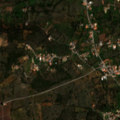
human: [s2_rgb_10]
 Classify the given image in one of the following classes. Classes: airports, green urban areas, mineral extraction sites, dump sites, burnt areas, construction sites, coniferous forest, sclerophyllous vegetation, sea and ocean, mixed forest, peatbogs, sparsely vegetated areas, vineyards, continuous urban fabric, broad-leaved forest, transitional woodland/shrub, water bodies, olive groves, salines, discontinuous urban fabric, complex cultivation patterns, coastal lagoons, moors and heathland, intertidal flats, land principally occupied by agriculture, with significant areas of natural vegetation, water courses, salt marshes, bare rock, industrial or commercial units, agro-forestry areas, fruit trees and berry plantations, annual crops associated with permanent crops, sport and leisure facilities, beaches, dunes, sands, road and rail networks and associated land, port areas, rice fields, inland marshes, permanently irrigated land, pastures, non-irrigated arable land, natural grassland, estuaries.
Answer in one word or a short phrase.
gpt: discontinuous urban fabric, olive groves, annual crops associated with permanent crops, complex cultivation patterns, land principally occupied by agriculture, with significant areas of natural vegetation, sclerophyllous vegetation